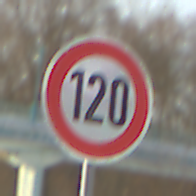
Verkehrszeichen: Geschwindigkeit120
Umgebung: Outdoor, Suburban
Tageszeit: MorningAfternoon
Wetter: PartlyCloudy
Licht: Natural
Jahreszeit: NotSpecified
Kontrast: HighContrast